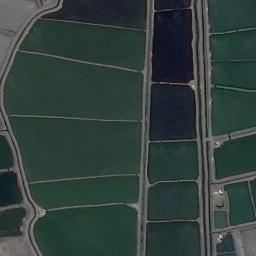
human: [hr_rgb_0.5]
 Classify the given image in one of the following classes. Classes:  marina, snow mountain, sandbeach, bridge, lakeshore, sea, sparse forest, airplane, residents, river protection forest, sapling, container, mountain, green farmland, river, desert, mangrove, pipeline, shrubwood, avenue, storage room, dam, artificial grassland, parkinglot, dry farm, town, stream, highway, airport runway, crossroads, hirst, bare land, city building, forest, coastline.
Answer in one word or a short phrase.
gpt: green farmland